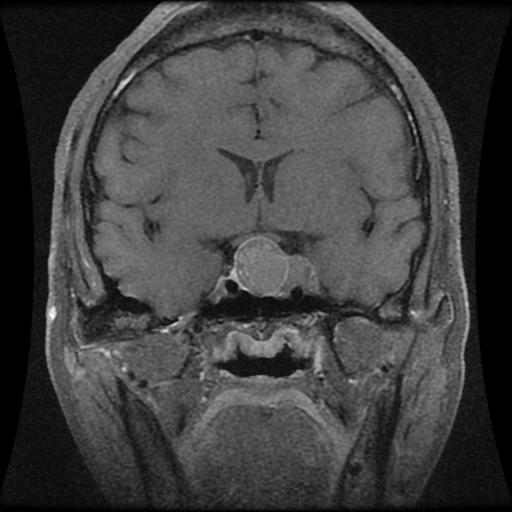
Label: pituitary